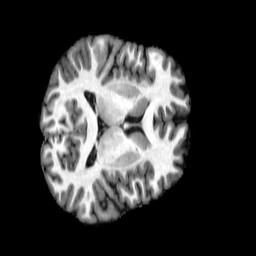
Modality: T1w
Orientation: axial
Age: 25
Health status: healthy
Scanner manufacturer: philips
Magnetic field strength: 3 T
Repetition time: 0.007838 s
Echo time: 0.0036 s